Question: I am getting an error on trying to use tensorboard with google collab.
I am using ngork to run tensorboard. The error is as follows

The code I am using to do the above-mentioned operation is as follows
'''
LOG_DIR = '/content/drive/My Drive/Practice/Su'
get_ipython().system_raw(
'tensorboard --logdir {} --host 0.0.0.0 --port 6006 &'
.format(LOG_DIR)
)
!wget https://bin.equinox.io/c/4VmDzA7iaHb/ngrok-stable-linux-
amd64.zip
!unzip ngrok-stable-linux-amd64.zip
get_ipython().system_raw('./ngrok http 6006 &')
! curl -s http://localhost:4040/api/tunnels | python3 -c "import sys, json; print(json.load(sys.stdin)['tunnels'][0]
['public_url'])"
'''
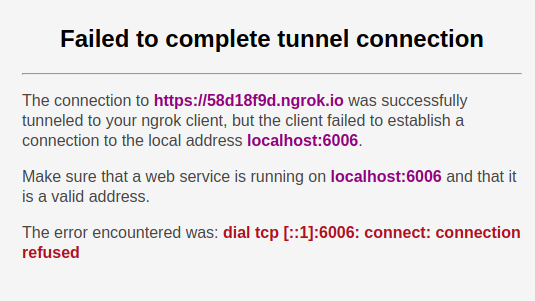
Answer: Skip 'ngrok' and use the built-in '%tensorboard' magic.
Here's a demo:
<URL>